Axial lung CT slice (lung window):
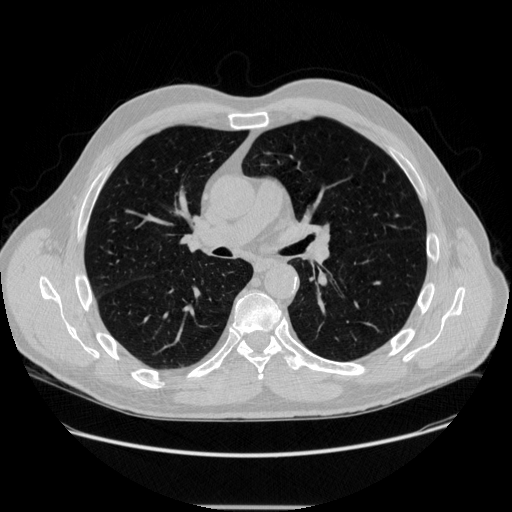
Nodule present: no